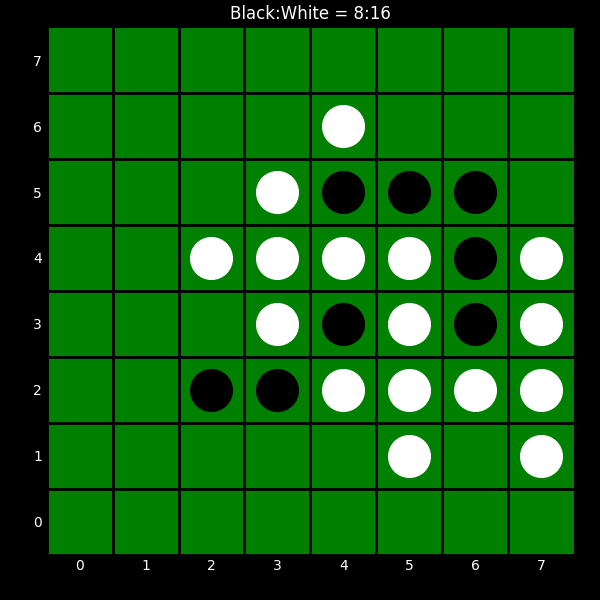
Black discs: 8
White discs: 16